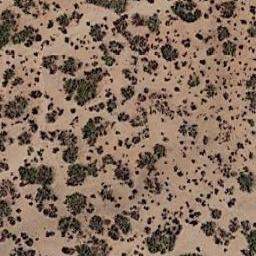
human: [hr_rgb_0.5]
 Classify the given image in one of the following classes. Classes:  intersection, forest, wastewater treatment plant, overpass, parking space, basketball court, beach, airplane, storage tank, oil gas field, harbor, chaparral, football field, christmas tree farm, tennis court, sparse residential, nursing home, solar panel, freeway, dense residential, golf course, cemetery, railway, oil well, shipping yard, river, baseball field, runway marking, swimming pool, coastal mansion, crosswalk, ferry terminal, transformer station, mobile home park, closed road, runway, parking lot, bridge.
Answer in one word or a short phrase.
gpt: chaparral